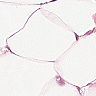
Metastatic tissue present: no